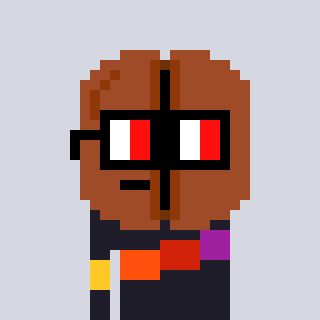
a pixel art character with square glasses with black frames and red eyes, a coffeebean-shaped head and a grayscale-colored body on a cool background